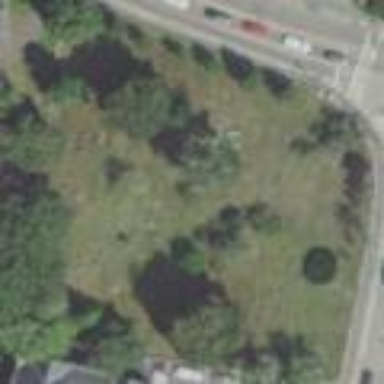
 categorized under land use as cemetery."